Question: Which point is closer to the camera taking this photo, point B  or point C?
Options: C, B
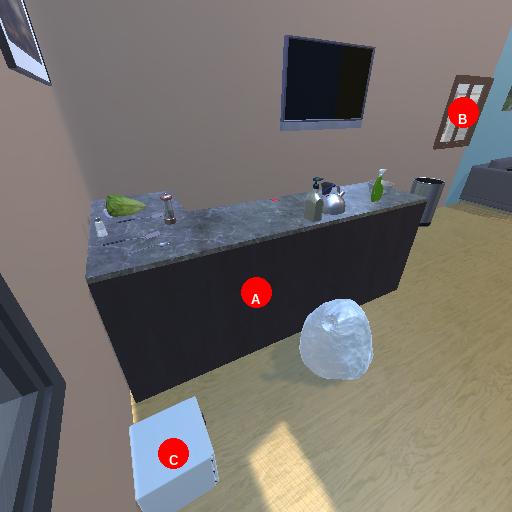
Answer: C